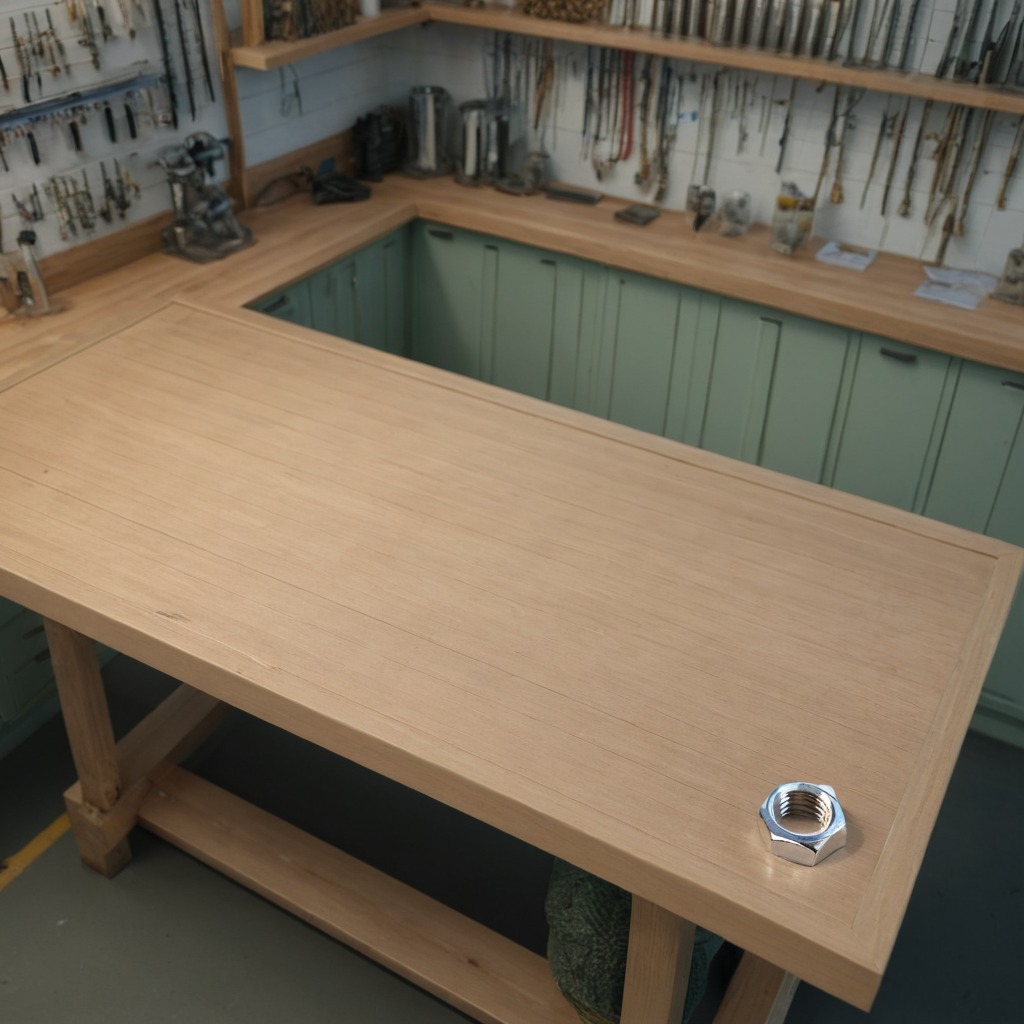
A metal nut is lying on a workbench inside a coastal fishing gear workshop.